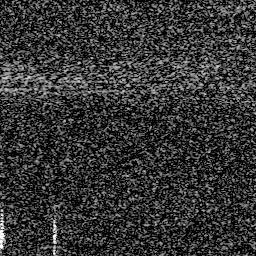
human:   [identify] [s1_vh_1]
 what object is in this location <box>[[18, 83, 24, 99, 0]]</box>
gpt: <ref>1 medium ship at the bottom left</ref>